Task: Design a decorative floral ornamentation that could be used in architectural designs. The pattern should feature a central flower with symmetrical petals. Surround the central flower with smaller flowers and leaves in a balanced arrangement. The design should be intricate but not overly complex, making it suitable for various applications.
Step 1596:
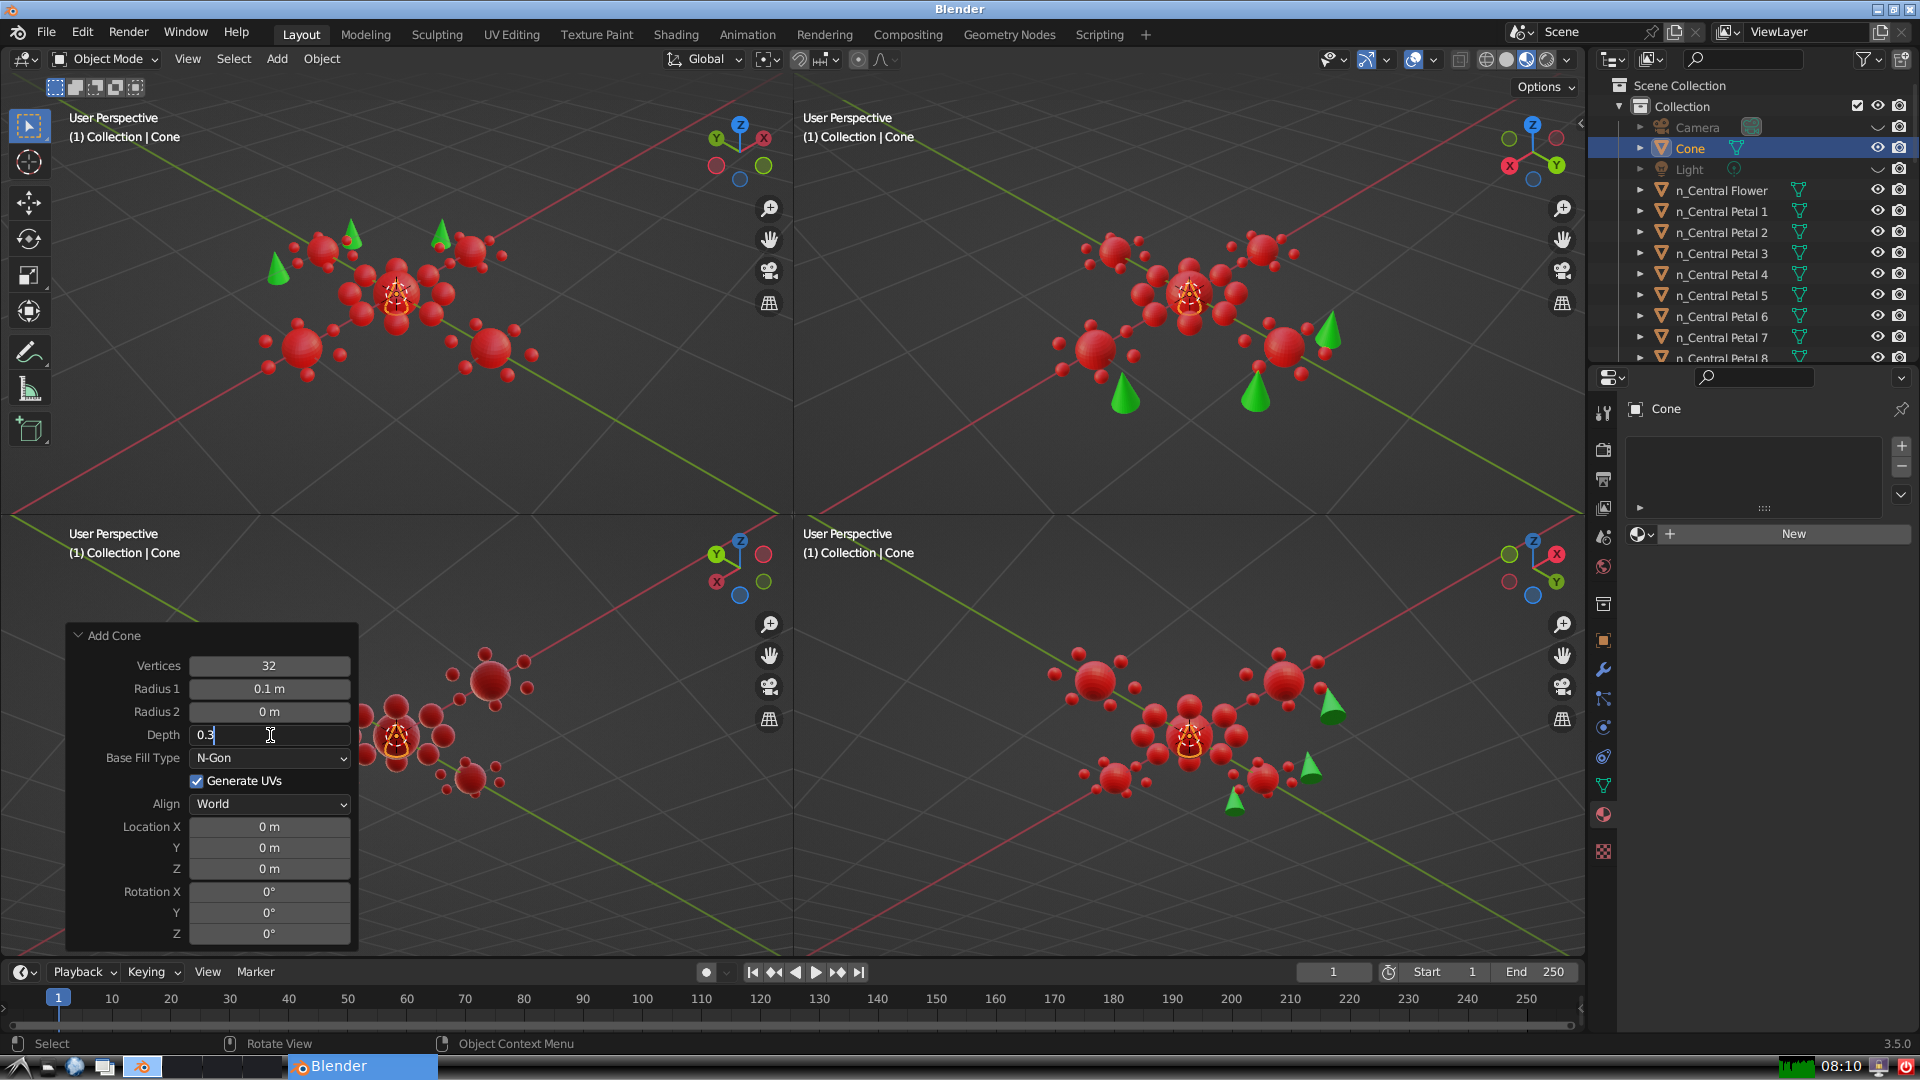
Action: {"key_press": ['Return']}